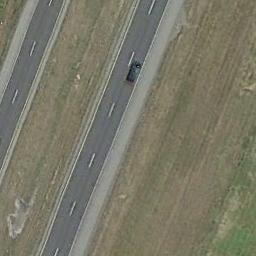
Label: freeway